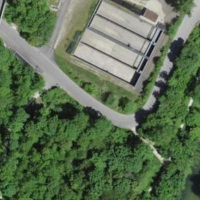
EUNIS habitat code: 41
Species observed at this site:
Melampyrum arvense
Eryngium campestre
Aegopodium podagraria
Prunus padus
Heracleum sphondylium